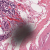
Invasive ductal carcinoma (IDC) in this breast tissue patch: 0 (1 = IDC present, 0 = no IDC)